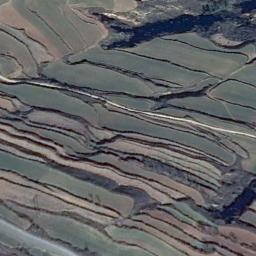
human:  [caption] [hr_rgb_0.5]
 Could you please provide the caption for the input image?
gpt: The bare and green terrace is next to some trees .

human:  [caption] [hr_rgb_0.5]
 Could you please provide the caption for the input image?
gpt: There is a row of grey houses beside the terraces .

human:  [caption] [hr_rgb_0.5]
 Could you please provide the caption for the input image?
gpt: Many green plants are on the terrace .

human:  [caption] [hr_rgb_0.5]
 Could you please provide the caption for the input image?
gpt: There is a winding narrow road next to a large brown and green mixed terraces .

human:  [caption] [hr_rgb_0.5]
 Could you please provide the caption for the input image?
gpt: There are many green terraces arranged neatly .